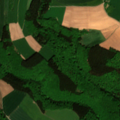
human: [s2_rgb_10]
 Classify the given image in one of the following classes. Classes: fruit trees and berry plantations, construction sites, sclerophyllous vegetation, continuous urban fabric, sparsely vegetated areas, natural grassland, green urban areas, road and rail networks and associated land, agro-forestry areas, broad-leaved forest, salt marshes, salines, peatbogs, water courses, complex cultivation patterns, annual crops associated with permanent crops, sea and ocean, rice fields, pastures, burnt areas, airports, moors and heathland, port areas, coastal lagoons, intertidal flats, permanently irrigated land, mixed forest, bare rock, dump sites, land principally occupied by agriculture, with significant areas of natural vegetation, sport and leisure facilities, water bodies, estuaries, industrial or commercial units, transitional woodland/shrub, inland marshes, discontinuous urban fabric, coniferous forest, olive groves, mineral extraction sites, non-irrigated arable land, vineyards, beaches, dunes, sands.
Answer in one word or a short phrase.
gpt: non-irrigated arable land, pastures, broad-leaved forest, coniferous forest